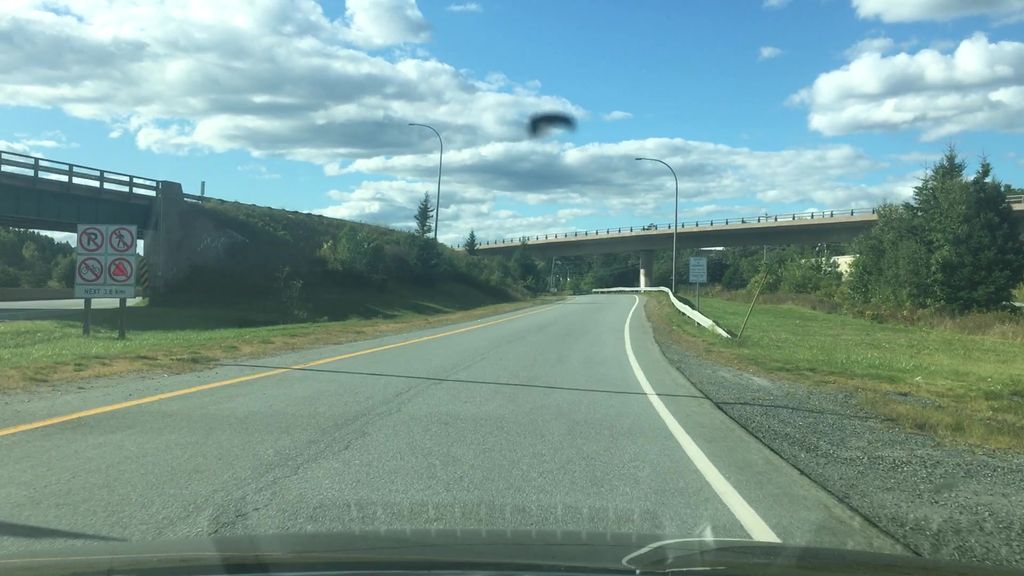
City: halifax